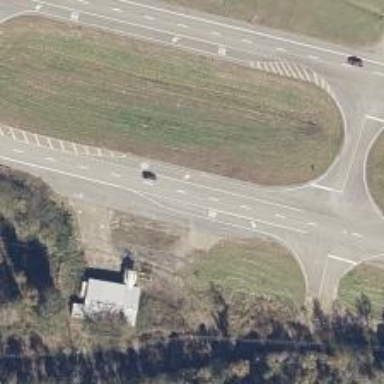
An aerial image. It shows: Primary highway with asphalt surface and dual carriageway.